【题型】解答题　【知识点】解析几何　【难度】medium
已知双曲线 \( C: \frac{x^2}{a^2} - \frac{y^2}{b^2} = 1\ (a > 0, b > 0) \) 的离心率为 \( \sqrt{2} \)，点 \( M(3, -1) \) 在双曲线 \( C \) 上。过 \( C \) 的左焦点 \( F \) 作直线 \( l \) 交 \( C \) 的左支于 \( A \)、\( B \) 两点。

(1) 求双曲线 \( C \) 的方程；

(2) 若 \( M(3, -1) \)，试问：是否存在直线 \( l \)，使得点 \( M \) 在以 \( AB \) 为直径的圆上？请说明理由。

(3) 点 \( A(-4, 2) \)，直线 \( AP \) 交直线 \( x = -2 \) 于点 \( Q \)，设直线 \( QA \)、\( QB \) 的斜率分别为 \( k_1, k_2 \)，求证：\( k_1 - k_2 \) 为定值。
【解答】
\textbf{【详解】}

(1) 由双曲线 \( C: \frac{x^2}{a^2} - \frac{y^2}{b^2} = 1 \) 的离心率为 \( \sqrt{2} \)，且 \( M(3, -1) \) 在双曲线上，

可得：
\( \begin{cases} \frac{9}{a^2} - \frac{1}{b^2} = 1, \\ e = \frac{c}{a} = \sqrt{2}, \\ c^2 = a^2 + b^2 \end{cases} \)

解得 \( a^2 = 8 \)，\( b^2 = 8 \)，故双曲线的方程为 \( \frac{x^2}{8} - \frac{y^2}{8} = 1 \)。

(2) 双曲线 \( C \) 的左焦点为 \( F(-4, 0) \)。
当直线 \( l \) 的斜率为 0 时，此时直线为 \( y = 0 \)，与双曲线左支只有一个交点，舍去；
当直线 \( l \) 的斜率不为 0 时，设 \( l: x = my - 4 \)，

联立方程组 \( \begin{cases} x = my - 4, \\ x^2 - y^2 = 8 \end{cases} \)，

消去 \( x \) 得 \( (m^2 - 1)y^2 - 8my + 8 = 0 \)，易知 \( \Delta > 0 \)。
设 \( A(x_1, y_1) \)，\( B(x_2, y_2) \)，则 \( y_1 + y_2 = \frac{8m}{m^2 - 1} \)，\( y_1y_2 = \frac{8}{m^2 - 1} < 0 \)，可得 \( -1 < m < 1 \)，
则 \( \overrightarrow{MA} = (x_1 + 2, y_1 + 2) \)，\( \overrightarrow{MB} = (x_2 + 2, y_2 + 2) \)，
则 \( \overrightarrow{MA} \cdot \overrightarrow{MB} = (x_1 + 2)(x_2 + 2) + (y_1 + 2)(y_2 + 2) = (my_1 - 2)(my_2 - 2) + y_1y_2 + 2(y_1 + y_2) + 4 \)
\( = (m^2 + 1)y_1y_2 - 2m(y_1 + y_2) + 4 + \frac{8(m^2 + 1)}{m^2 - 1} - \frac{16m^2}{m^2 - 1} + 4 = 4 - \frac{8}{m^2 - 1} \)。
即 \( \overrightarrow{MA} \cdot \overrightarrow{MB} \neq 0 \)，可得 \( MA \) 与 \( MB \) 不垂直，
故不存在直线 \( l \)，使得点 \( M \) 在以 \( AB \) 为直径的圆上。

(3) 由直线 \( AP: y - 2 = k(x + 4) \)，得 \( Q(-2, 2 + 2k) \)，
则 \( k_1 = \frac{y_1 - 2 - 2k}{x_1 + 2} = \frac{y_1 - 2 - 2k}{my_1 - 2} \)，又 \( k = k_{PA} = \frac{y_1 - 2}{x_1 + 4} = \frac{y_1 - 2}{my_1 + 2} \)，

\( \therefore k_1 - k_2 = \frac{y_1 - 2 - 2k}{my_1 - 2} - \frac{y_2 - 2 - 2k}{my_2 - 2} = \frac{(y_1 - 2)(my_2 - 2) - (y_2 - 2)(my_1 - 2)}{my_1(my_2 - 2)} \)

\( = \frac{-2my_1 + 2y_2 + 4 + 2my_2 - 2mk y_1}{my_1(my_2 - 2)} \)。

\( \because k = \frac{y_1 - 2}{my_1 + 2} \)，\( \therefore kmy_1 = y_1 - 2 \)，且 \( y_1 + y_2 = my_1y_2 \)，

\( \therefore k_1 - k_2 = \frac{2m(y_1 - y_2)}{my_1(my_2 - 2)} = \frac{2(y_1 - y_2)}{y_1 + y_2 - 2y_1} = -2 \)，
即 \( k_1 - k_2 \) 为定值。

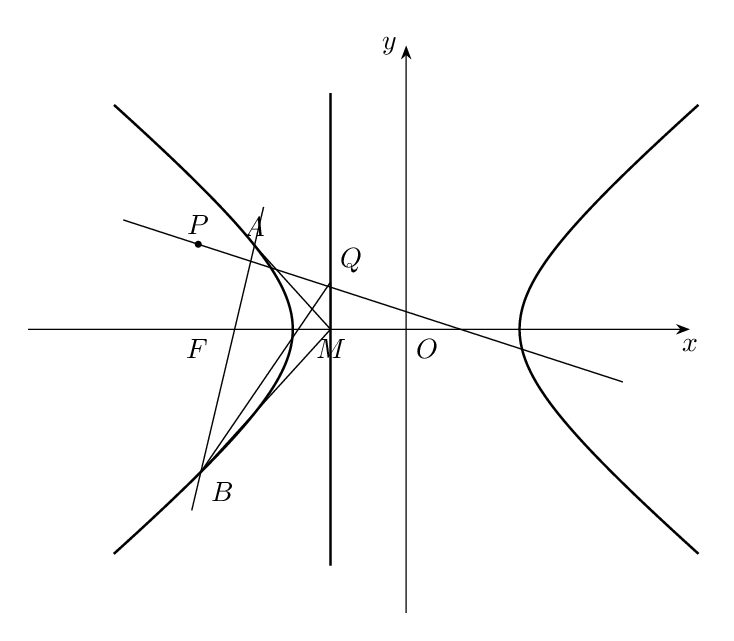